A bearing vibration time series has been folded into this square grayscale image, one row per segment of consecutive samples. Classify the bearing condition as one of: normal, inner_race, outer_race, ball.
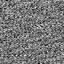
Answer: outer_race